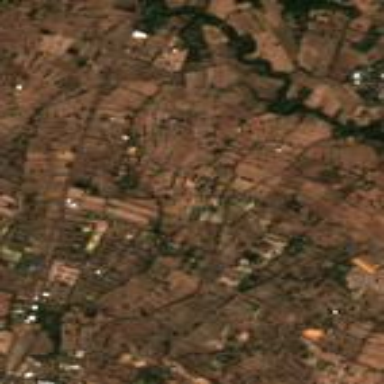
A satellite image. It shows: Farmland with rice crops growing. The produce is rice.